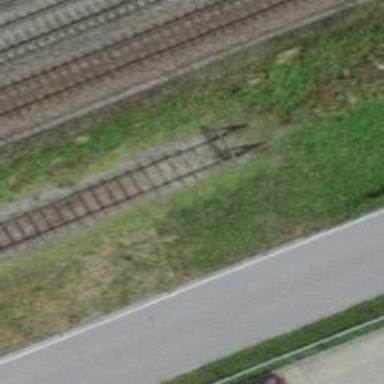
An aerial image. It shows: Single railway siding track.